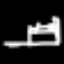
Label: bed